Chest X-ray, AP view. Patient: 30 years old, sex F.
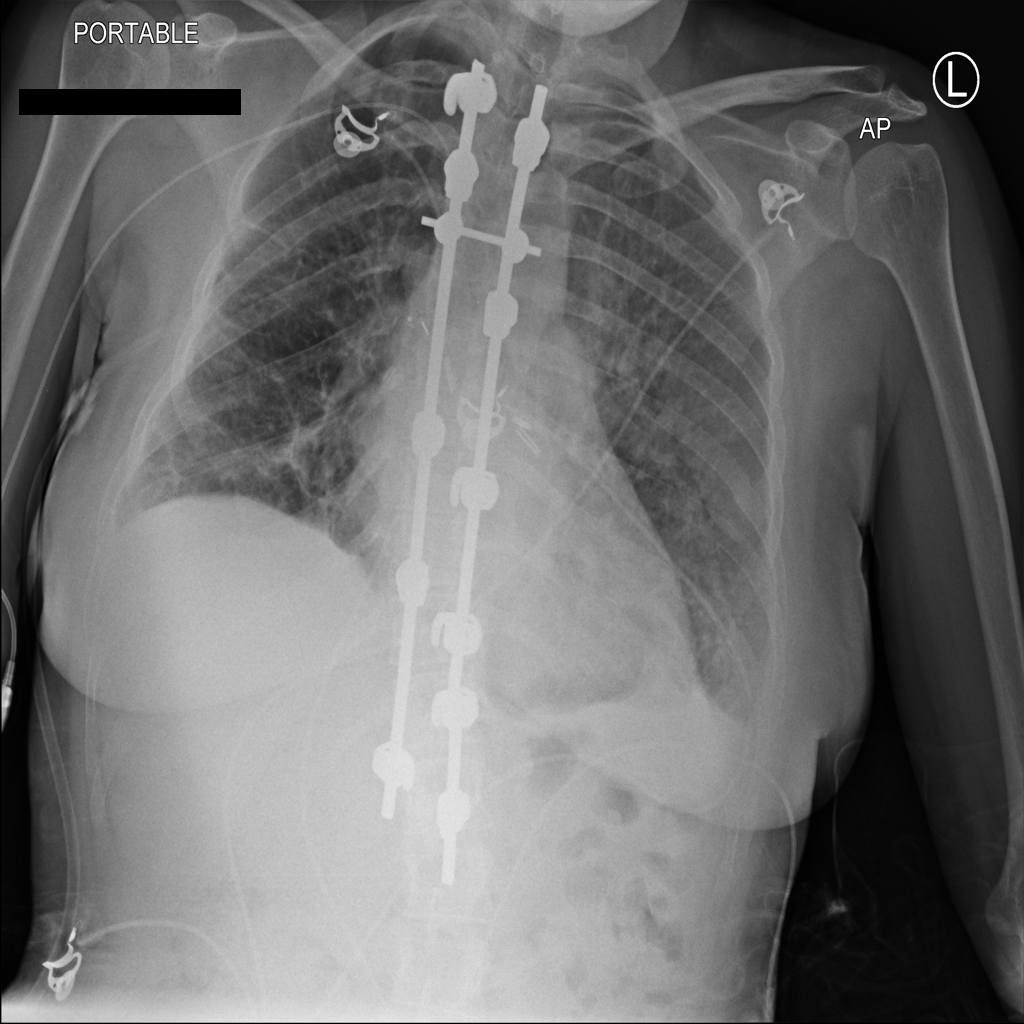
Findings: Infiltration, Pneumothorax